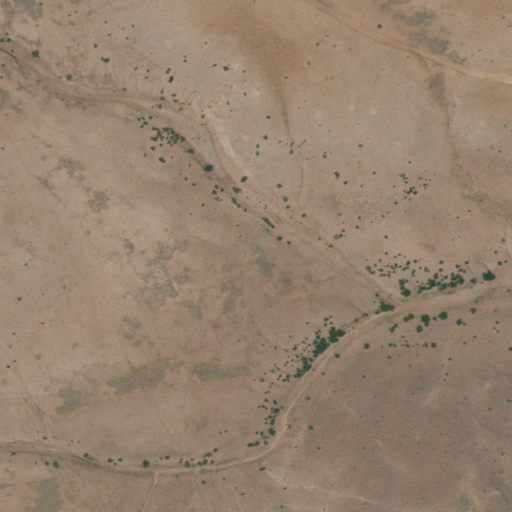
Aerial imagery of valley in New Mexico named Sikes Draw containing grassland and shrub